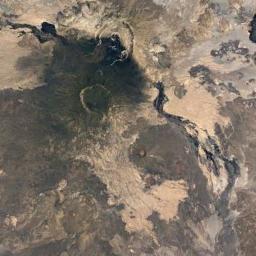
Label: mountain